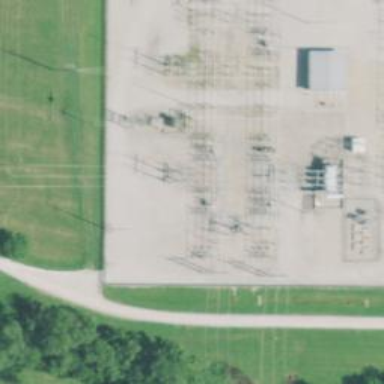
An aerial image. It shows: Switch used for power control.